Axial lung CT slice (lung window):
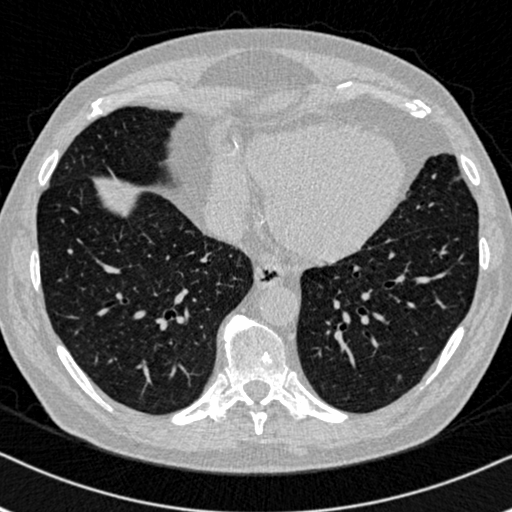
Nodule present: no